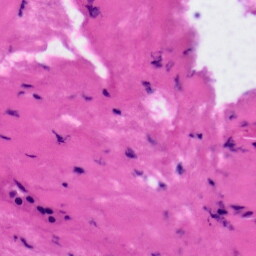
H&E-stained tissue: Tonsil